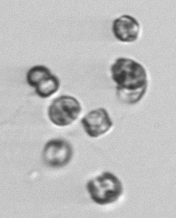
Label: Thalassiosira_sp_aff_mala